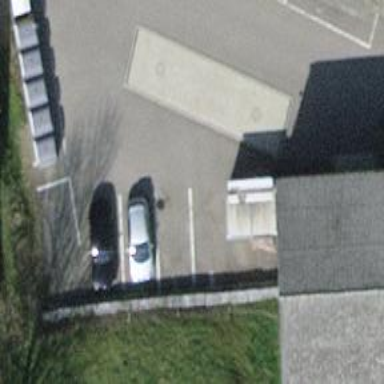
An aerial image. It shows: Recycling container for recycling.